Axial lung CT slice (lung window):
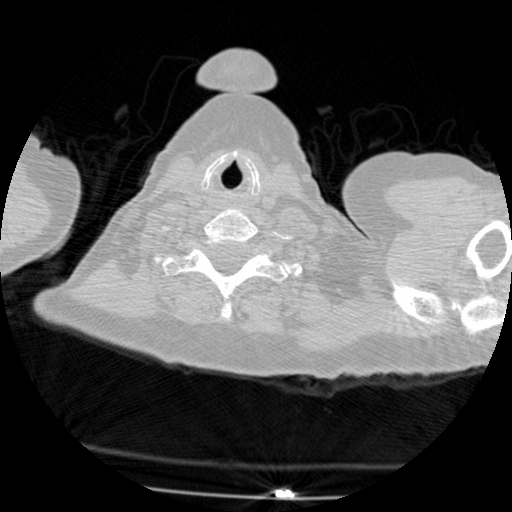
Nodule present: no